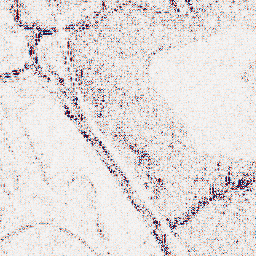
Category: wavelet
Decomposition family: wavelet_reverse_biorthogonal
Decomposition parameters: wavelet: rbio4.4
level: 1
Upsampling method: linear_exact
Upsampling parameters: scale: 2
Upsampling scale: 2